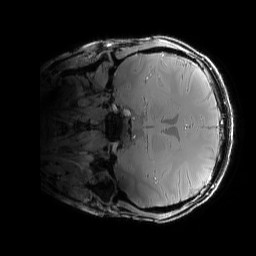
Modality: PDw
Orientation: coronal
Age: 28
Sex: female
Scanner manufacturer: siemens
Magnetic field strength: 6.98 T
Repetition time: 1.78 s
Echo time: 0.00386 s